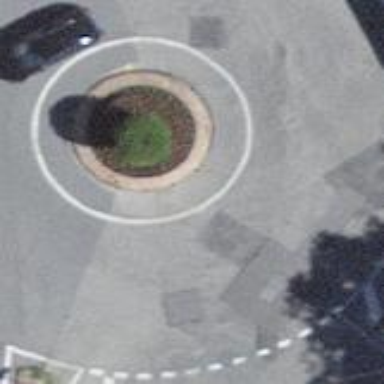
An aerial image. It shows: Secondary road with asphalt surface leading to roundabout junction.